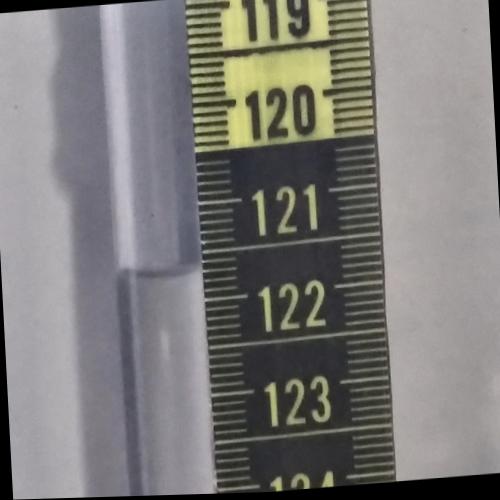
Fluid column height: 121.7 cm